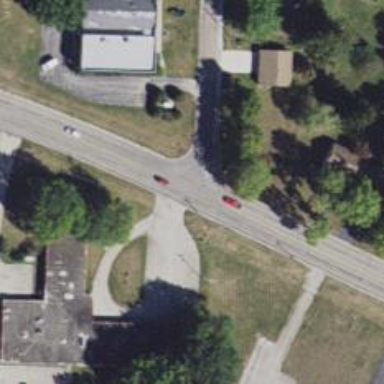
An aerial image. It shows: Tertiary road with asphalt surface.